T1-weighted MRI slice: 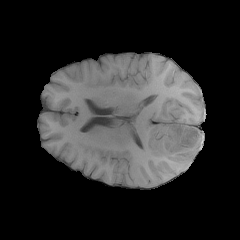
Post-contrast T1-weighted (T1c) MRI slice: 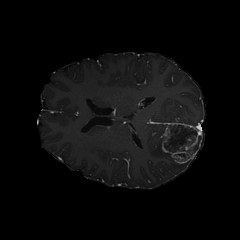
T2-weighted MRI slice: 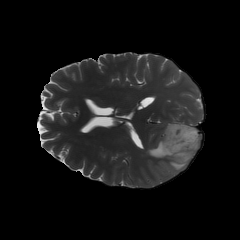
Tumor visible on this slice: yes